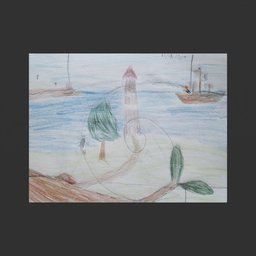
Label: decoration